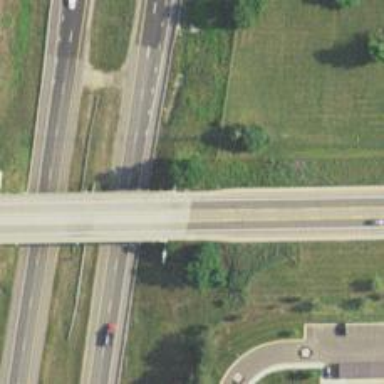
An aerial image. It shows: Footway on bridge.